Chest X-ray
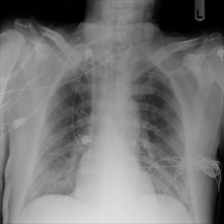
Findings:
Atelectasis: negative
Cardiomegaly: negative
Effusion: negative
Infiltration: negative
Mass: negative
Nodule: negative
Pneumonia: negative
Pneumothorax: negative
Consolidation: negative
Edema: negative
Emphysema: negative
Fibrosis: negative
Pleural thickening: negative
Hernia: negative